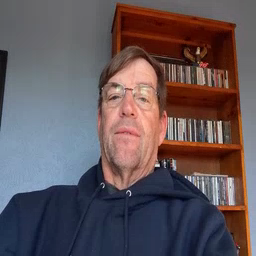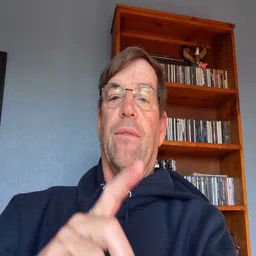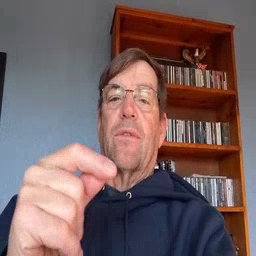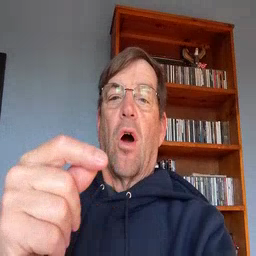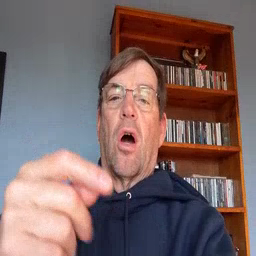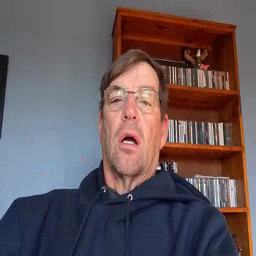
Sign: dog